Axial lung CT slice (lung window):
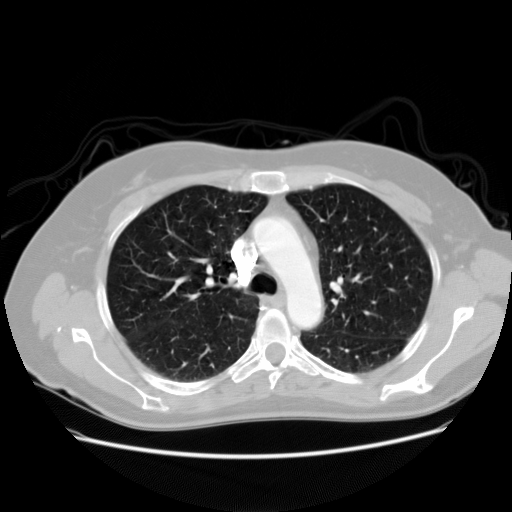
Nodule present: no